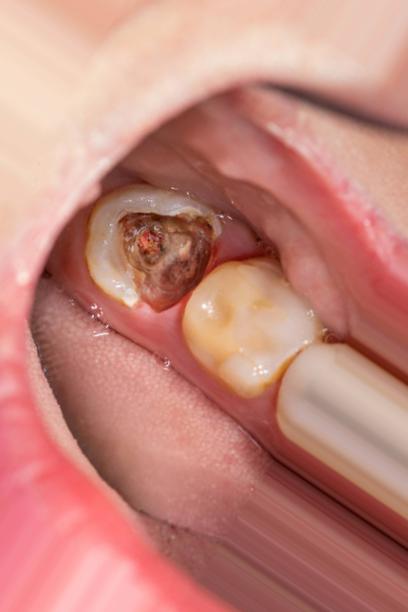
Condition: Caries